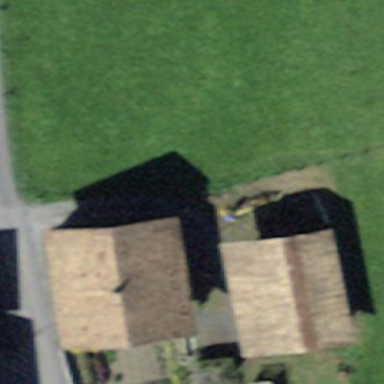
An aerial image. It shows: Barn.